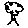
Label: tree